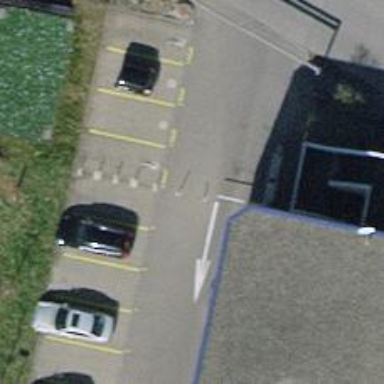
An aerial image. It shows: Lift gate barrier.